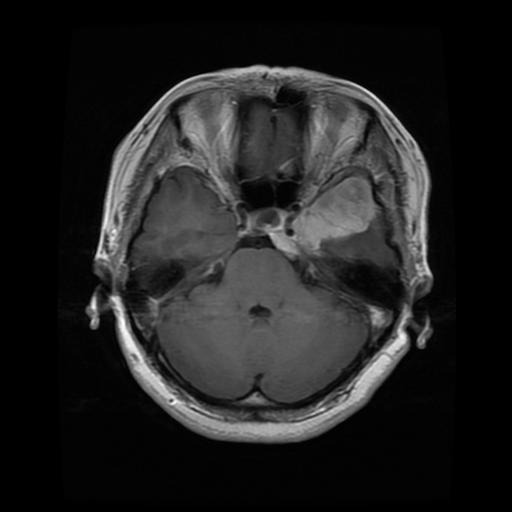
Label: meningioma